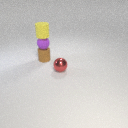
small yellow rubber cylinder above small purple rubber sphere